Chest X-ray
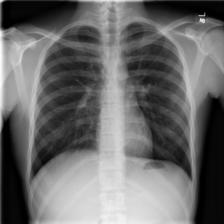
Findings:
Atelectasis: negative
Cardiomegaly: negative
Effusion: negative
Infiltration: negative
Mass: negative
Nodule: negative
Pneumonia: negative
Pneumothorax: negative
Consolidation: negative
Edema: negative
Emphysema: negative
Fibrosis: negative
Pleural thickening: negative
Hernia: negative